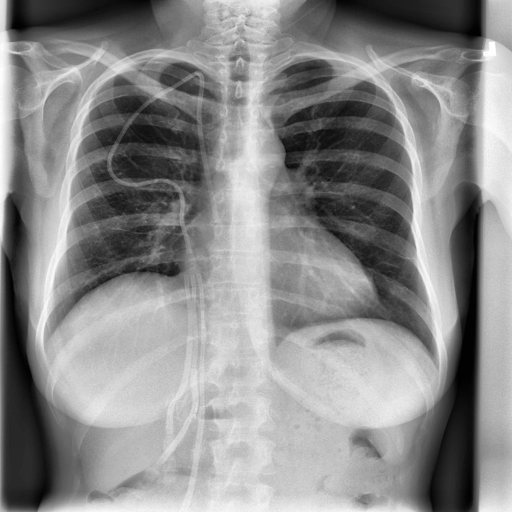
Finding: NORMAL